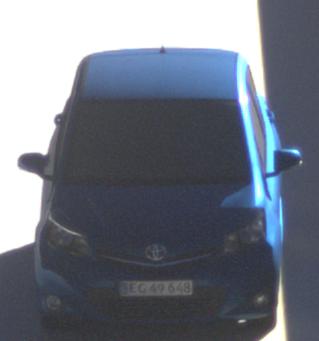
Make: Toyota
Model: Yaris 1.0
Detailed model: Yaris (XP9)
Model produced from: 2009/01
Model produced until: 2010/10
Doors: 3
Color: blue
Road condition: dry road
Daytime: sunrise or sunset
Contrast: high contrast